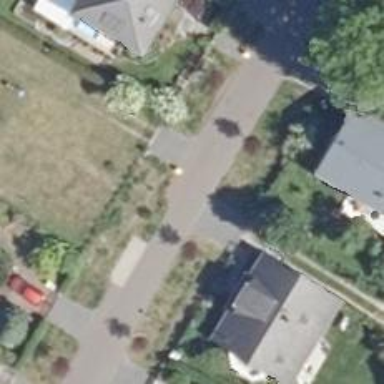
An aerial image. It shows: Asphalt road designated as living street.